Question: I would like to enhance already implemented slider as seen below; to now have simple dotted pagination and small show caption text area. (Caption text to appear under each image slide)
<URL>
Image sample of dotted-pagination and caption effect I would like to implement:

'''
jQuery(document).ready(function(){
/**
* Check if first li element is hidden
* then show
*/
if( jQuery('.carouselNav li:first-child').is(':hidden') ) {
// Toggle visibility
jQuery('.carouselNav li:first-child').toggle();
}
// Interval time
var carouselInterval = 5000;
// Slider
function carouselSlide(){
// Check if last element was reached
if( jQuery('.carouselNav li:visible').next().length == 0 ) {
// Hide last li element
jQuery('.carouselNav li:last-child').slideUp('fast');
// Show the first one
jQuery('.carouselNav li:first-child').slideDown('fast');
} else {
// Rotate elements
jQuery('.carouselNav li:visible').slideUp('fast').next('li:hidden').slideDown('fast');
}
}
// Set Interval
var carouselScroll = setInterval(carouselSlide,carouselInterval);
// Pause on hover
jQuery('.carousel').hover(function() {
clearInterval(carouselScroll);
}, function() {
carouselScroll = setInterval(carouselSlide,carouselInterval);
carouselSlide();
});
});
'''
'''
<section id="slideShowHold" class="floatLeft"><!-- slider wrap -->
<div class="carousel">
<ul class="carouselNav">
<li>
<a href="#"><img src="images/states/state1.jpg" /></a>
</li>
<li>
<a href="#"><img src="images/states/state2.jpg" /></a>
</li>
<li>
<a href="#"><img src="images/states/state3.jpg" /></a>
</li>
</ul>
</div>
</section><!--slideShowHold-->
'''
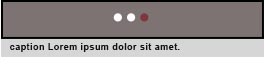
Answer: HTML :
'''
<div class="carousel">
<ul class="carouselNav">
<li>
<a href="#"><img src="http://st.depositphotos.com/<PHONE>/3518/i/950/depositphotos_35186513-Sample-grunge-blue-round-stamp.jpg" /></a>
</li>
<li>
<a href="#"><img src="http://st.depositphotos.com/<PHONE>/3518/i/950/depositphotos_35186513-Sample-grunge-blue-round-stamp.jpg" /></a>
</li>
<li>
<a href="#"><img src="http://st.depositphotos.com/<PHONE>/3518/i/950/depositphotos_35186513Sample-grunge-blue-round-stamp.jpg" /></a>
</li>
</ul>
</div>
<div class="carouselPagination">
<ul >
<li>
O
</li>
<li>
O
</li>
<li>
O
</li>
</ul>
</div>
</section><!--slideShowHold-->
'''
JS :
'''
jQuery(document).ready(function(){
/**
* Check if first li element is hidden
* then show
*/
if( jQuery('.carouselNav li:first-child').is(':hidden') ) {
// Toggle visibility
jQuery('.carouselNav li:first-child').toggle();
jQuery('.carouselPagination li:first-child').addClass('active');
}
// Interval time
var carouselInterval = 5000;
// Slider
function carouselSlide(){
// Check if last element was reached
if( jQuery('.carouselNav li:visible').next().length == 0 ) {
// Hide last li element
jQuery('.carouselNav li:last-child').slideUp('fast');
// Show the first one
jQuery('.carouselNav li:first-child').slideDown('fast');
jQuery('.carouselPagination li:last-child').removeClass('active');
jQuery('.carouselPagination li:first-child').addClass('active');
} else {
// Rotate elements
jQuery('.carouselNav li:visible').slideUp('fast').next('li:hidden').slideDown('fast');
jQuery('.carouselPagination active').removeClass('active').next('li').addClass('active');
}
}
// Set Interval
var carouselScroll = setInterval(carouselSlide,carouselInterval);
// Pause on hover
jQuery('.carousel').hover(function() {
clearInterval(carouselScroll);
}, function() {
carouselScroll = setInterval(carouselSlide,carouselInterval);
carouselSlide();
});
});
'''
CSS :
'''
img { max-width: 300px; }
.carousel img {
border: 2px solid #0b0b0b;
}
.carousel {
text-align: center;
}
.carousel ul {
list-style: none;
}
.carousel li {
display: none;
}
li.active{color:red;}
'''
And you can make what you want with li.active and change 'O' to an image or what you want, enjoy.